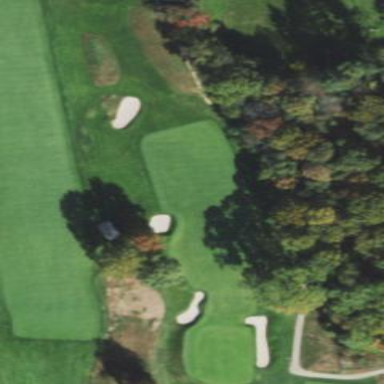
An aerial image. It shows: Golf fairway in the image.